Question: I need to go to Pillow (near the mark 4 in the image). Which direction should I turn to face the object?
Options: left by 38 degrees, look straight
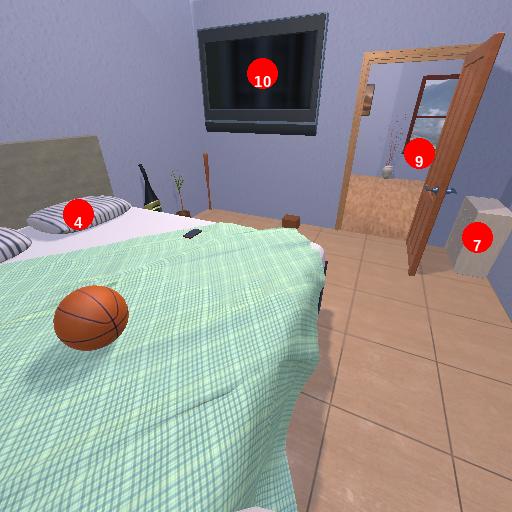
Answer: left by 38 degrees